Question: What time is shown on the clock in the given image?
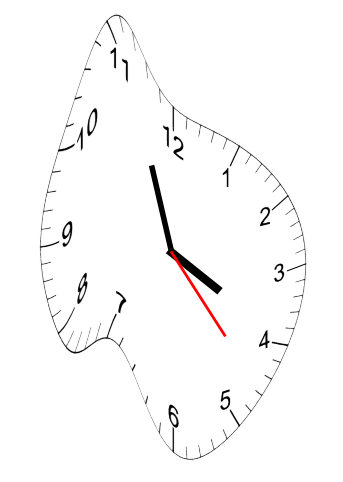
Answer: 03:56:23